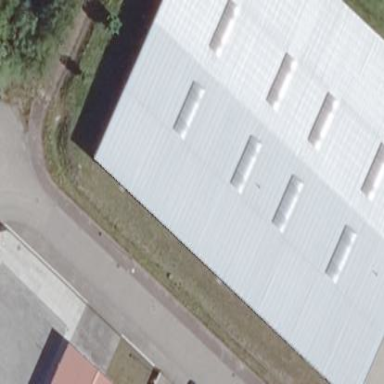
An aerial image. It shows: Commercial building with gabled roof.